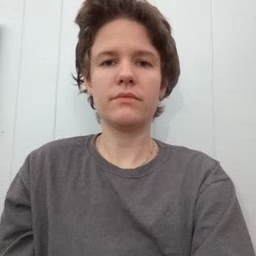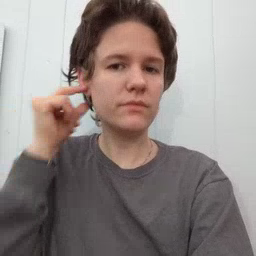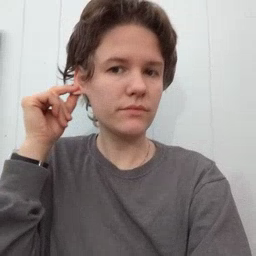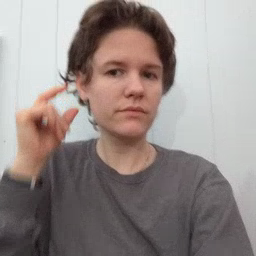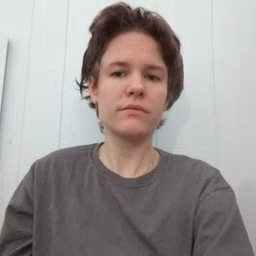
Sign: ear